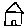
Label: house